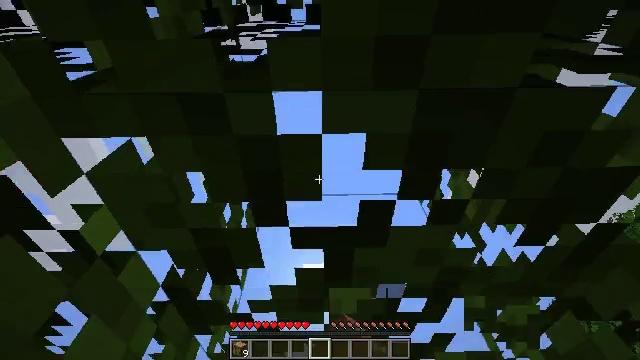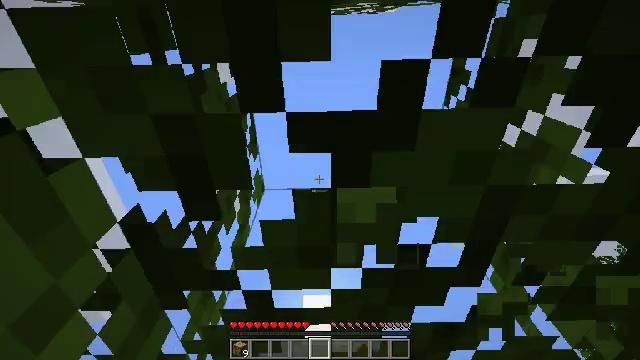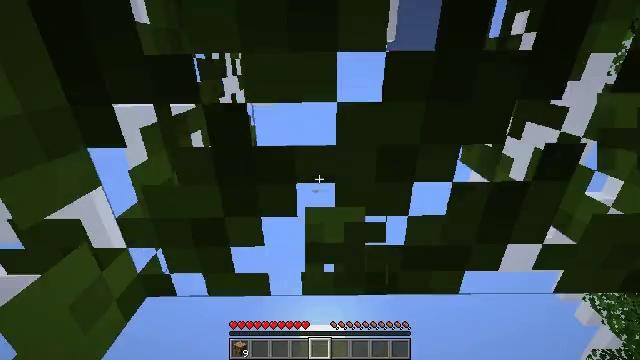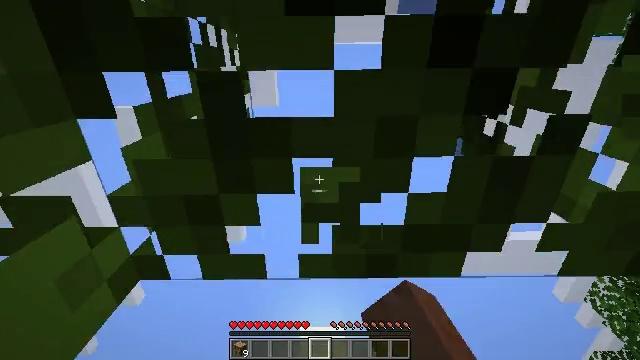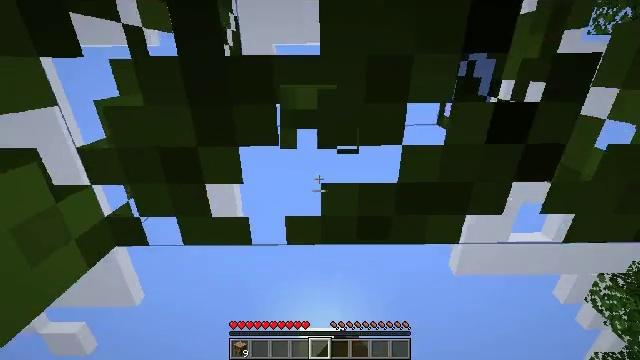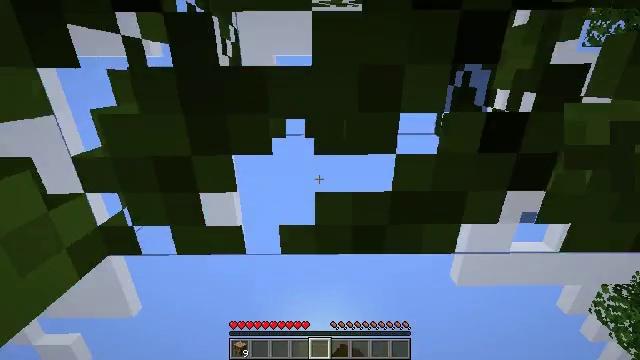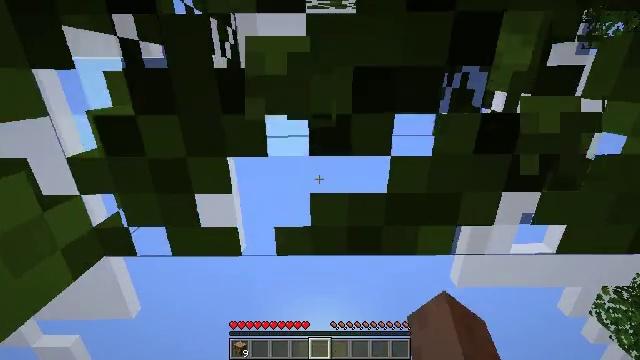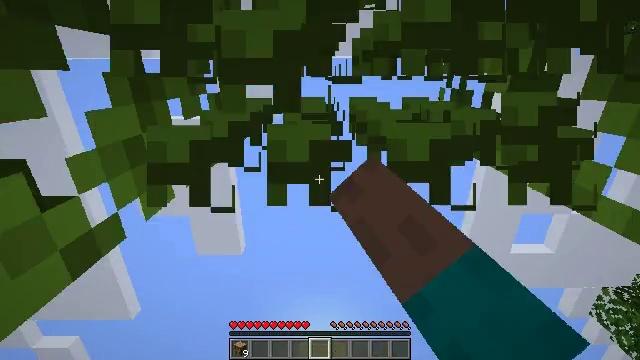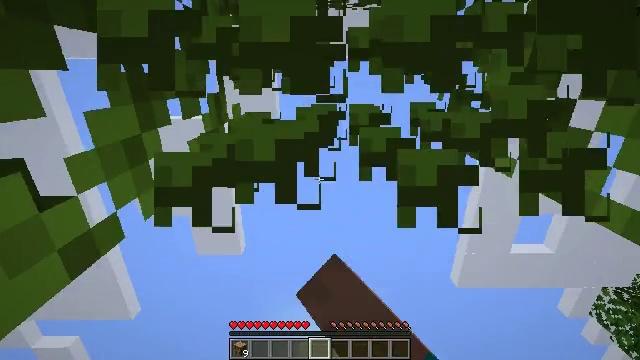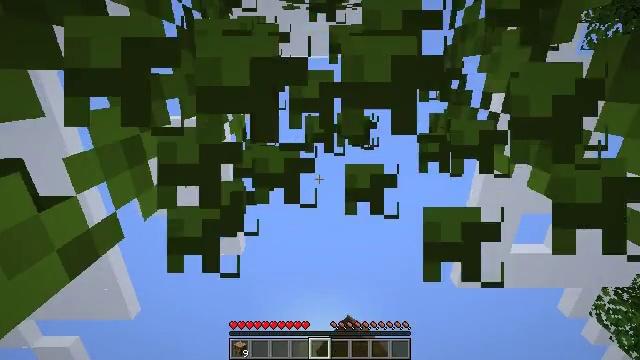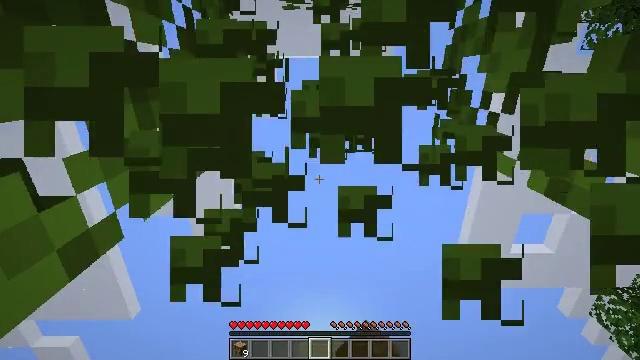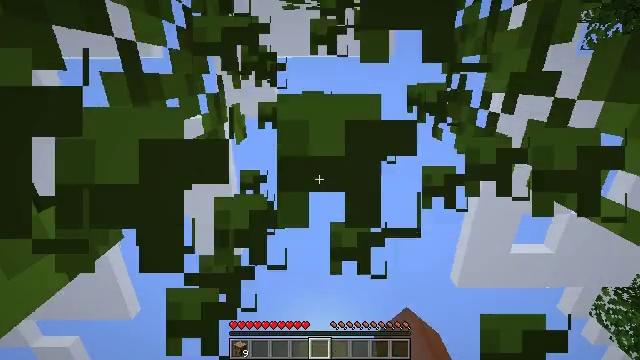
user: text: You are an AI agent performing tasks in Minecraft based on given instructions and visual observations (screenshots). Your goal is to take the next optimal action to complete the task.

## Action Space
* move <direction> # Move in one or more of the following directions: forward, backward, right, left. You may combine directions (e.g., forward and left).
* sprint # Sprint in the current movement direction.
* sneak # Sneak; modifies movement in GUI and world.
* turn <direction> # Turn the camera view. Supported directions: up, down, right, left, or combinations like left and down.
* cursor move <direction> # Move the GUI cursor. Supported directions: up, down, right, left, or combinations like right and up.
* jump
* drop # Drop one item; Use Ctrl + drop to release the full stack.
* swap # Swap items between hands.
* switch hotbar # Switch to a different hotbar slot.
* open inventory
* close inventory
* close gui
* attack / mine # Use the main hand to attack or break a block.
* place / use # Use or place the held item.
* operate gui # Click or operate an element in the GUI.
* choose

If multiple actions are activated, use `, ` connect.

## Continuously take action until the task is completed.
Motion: motion action
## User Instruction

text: Break oak leaves from the trees.
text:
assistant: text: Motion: move forward, turn up
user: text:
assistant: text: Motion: move forward, turn up, attack / mine
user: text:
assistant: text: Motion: attack / mine
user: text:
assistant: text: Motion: attack / mine
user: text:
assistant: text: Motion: turn up, attack / mine
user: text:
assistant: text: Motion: attack / mine
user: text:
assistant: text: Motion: attack / mine
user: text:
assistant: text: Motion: attack / mine
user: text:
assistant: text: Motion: attack / mine
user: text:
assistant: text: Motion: attack / mine
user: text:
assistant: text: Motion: attack / mine
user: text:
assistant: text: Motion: attack / mine